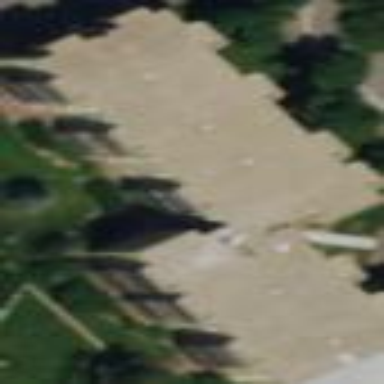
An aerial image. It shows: Terrace building.